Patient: sex F, age 47
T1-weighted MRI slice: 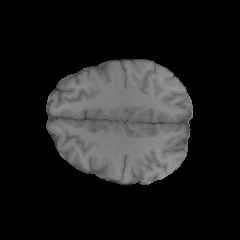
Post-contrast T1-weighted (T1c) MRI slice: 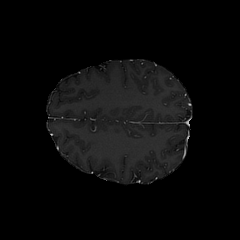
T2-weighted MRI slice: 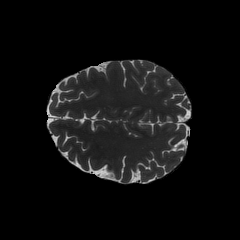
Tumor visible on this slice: no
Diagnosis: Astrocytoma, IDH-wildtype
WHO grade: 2